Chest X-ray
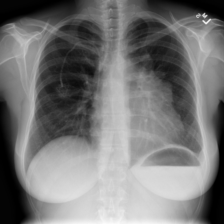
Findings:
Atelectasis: negative
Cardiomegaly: negative
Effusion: positive
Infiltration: negative
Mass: negative
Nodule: negative
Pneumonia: negative
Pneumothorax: negative
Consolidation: negative
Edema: negative
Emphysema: negative
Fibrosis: negative
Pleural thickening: negative
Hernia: negative